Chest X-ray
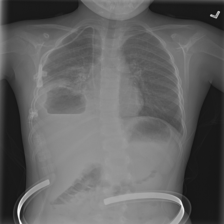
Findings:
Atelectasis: negative
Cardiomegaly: negative
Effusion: negative
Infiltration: positive
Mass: negative
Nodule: negative
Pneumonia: negative
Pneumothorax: negative
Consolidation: negative
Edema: negative
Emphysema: negative
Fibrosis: negative
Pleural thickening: positive
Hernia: negative